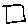
Label: square